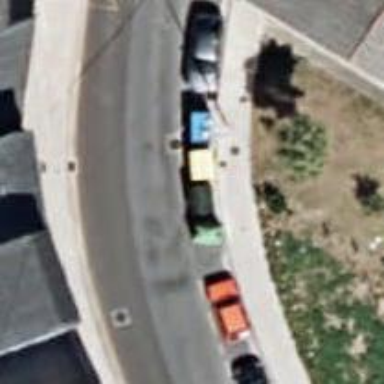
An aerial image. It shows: Recycling container in the area designated for recycling.